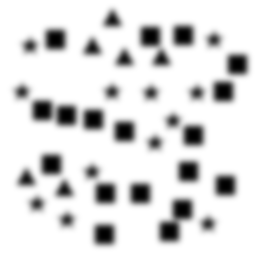
Squares: 18
Triangles: 6
Stars: 12
Total shapes: 36